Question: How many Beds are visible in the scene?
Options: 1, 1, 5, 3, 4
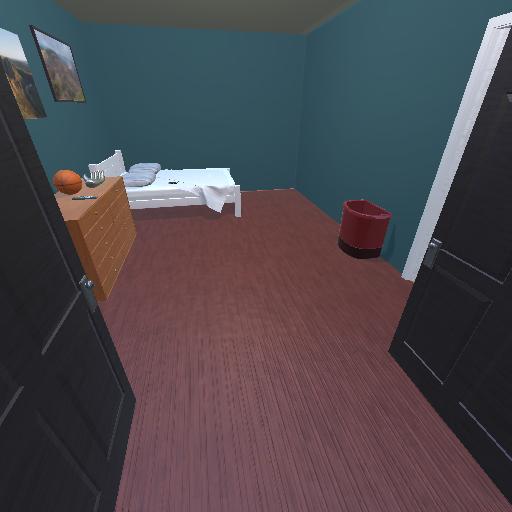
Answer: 1